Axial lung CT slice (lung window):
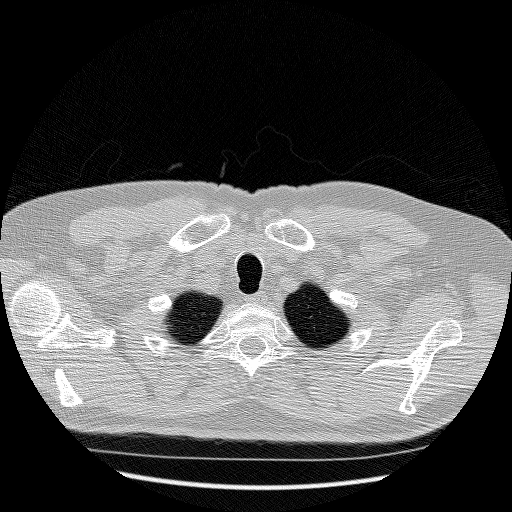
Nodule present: no